Question: I have a UINavigationController in my AppDelegate with a RootViewController that has a UITableView. On startup, the status bar changes its color to the color of the navigation bar. When I colored my navigation bar to orange, this is what the status bar is looking like:

It seems that my navigation bar is shifted to the top a little bit. It appears that the navigation controller does not recognize the status bar. How can I fix this issue?
The only thing I have in my app is an AppDelegate and an empty RootViewController. My 'application:didFinishLaunchingWithOptions' is:
'''
self.window = [[UIWindow alloc] initWithFrame:[[UIScreen mainScreen] bounds]];
RootViewController *rootViewController = [[RootViewController alloc] initWithNibName:@"RootViewController" bundle:nil];
UINavigationController *navigationController = [[UINavigationController alloc] initWithRootViewController:rootViewController];
[navigationController.navigationBar setTintColor:[UIColor orangeColor]];
self.window.rootViewController = navigationController;
[self.window makeKeyAndVisible];
return YES;
'''
My IB file for RootViewController just has an empty view.
Nothing unusual. I'm pretty experienced with iOS and that's how I've been doing it every single time. I have no idea what is different this time.
Could someone please advise me? Thanks
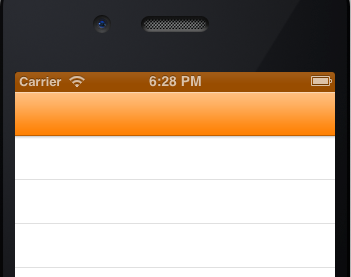
Answer: Set your status-bar-style towards 'UIStatusBarStyleBlackOpaque' and you should get a solid black bar.
To do that, use 'setStatusBarStyle:animated:' on your applications' instance:
'''
[[UIApplication sharedApplication] setStatusBarStyle:UIStatusBarStyleBlackOpaque
animated:NO];
'''